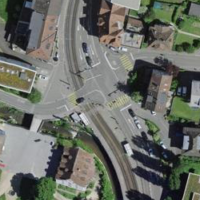
EUNIS habitat code: 57
Species observed at this site:
Phalacrocorax carbo
Cygnus olor
Catalpa bignonioides
Anas platyrhynchos
Mergus merganser
Columba livia
Passer domesticus
Ciconia ciconia
Corvus corax